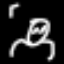
Label: frog